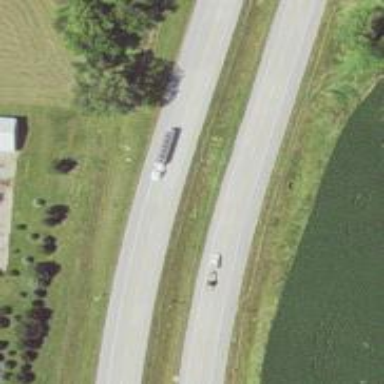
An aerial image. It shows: Trunk highway.